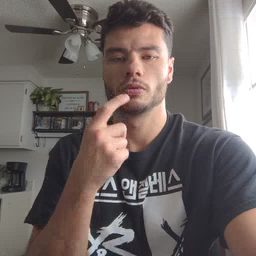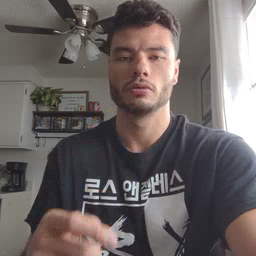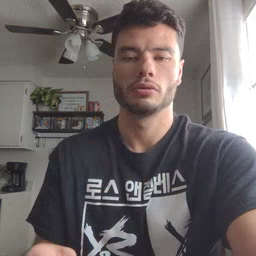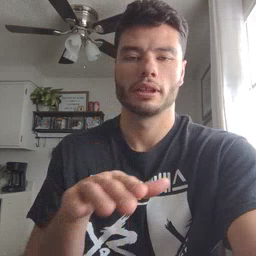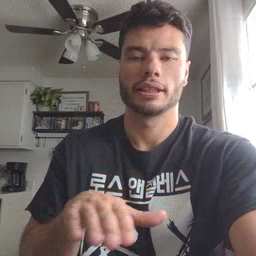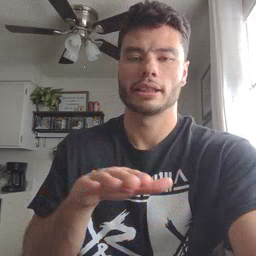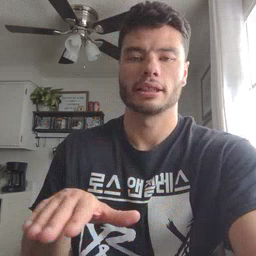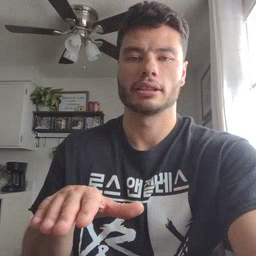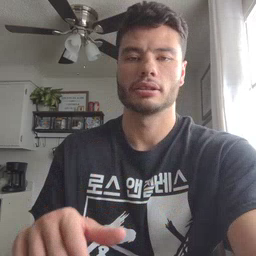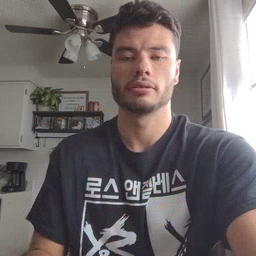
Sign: clean